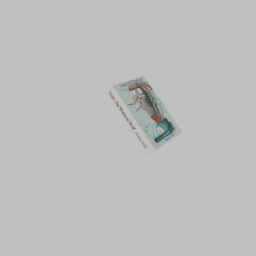
Label: tools